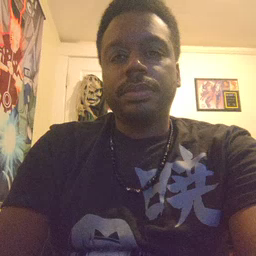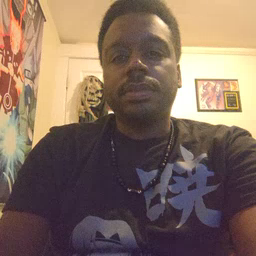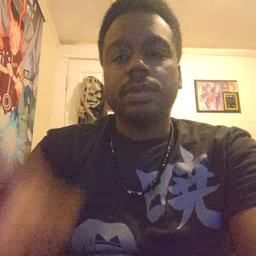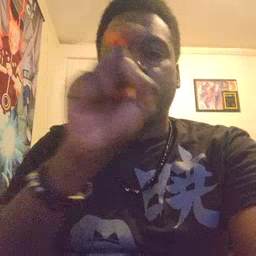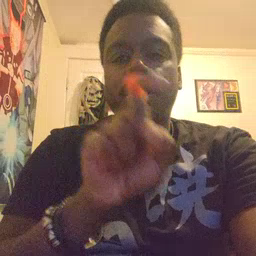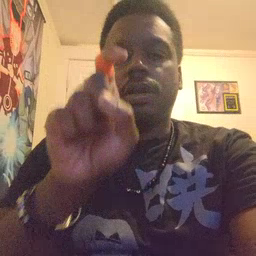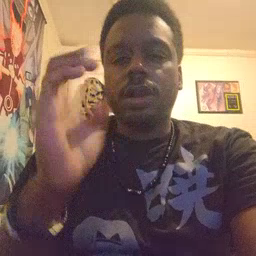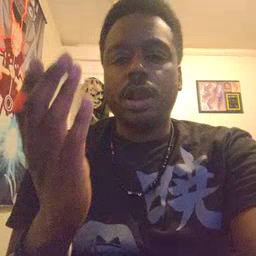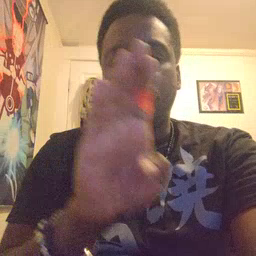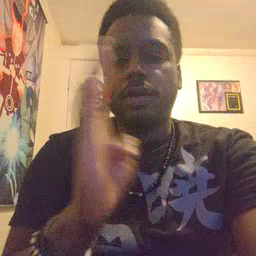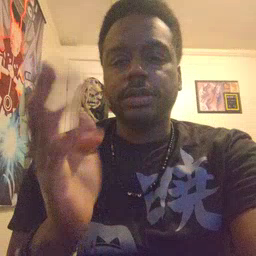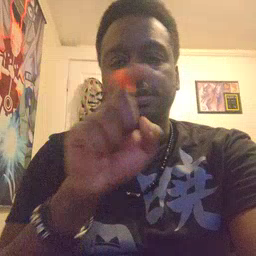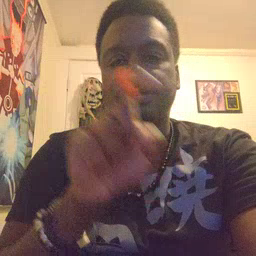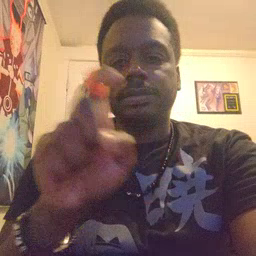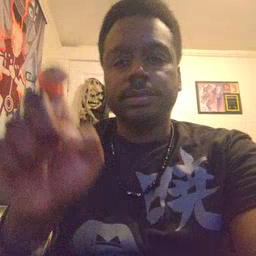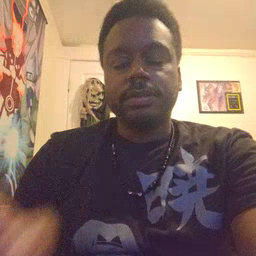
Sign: closet